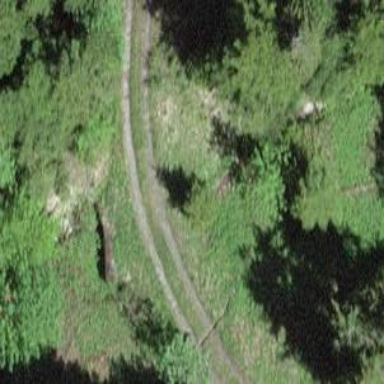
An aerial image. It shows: Culvert tunnel.